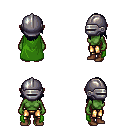
a pixel art fantasy rpg character, female body template, orc, green skin, green cape, gold greaves, raven long hairstyle, metal helm, brown shoes, four views (front, back, left, right), 2x2 character sprite sheet, small pixel art, hard edges, no anti-aliasing